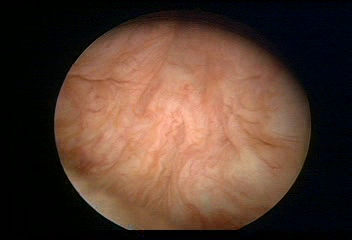
Modality: WLC
Class: Normal mucosa
Bladder cancer association: No